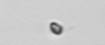
Label: nanoplankton_mix